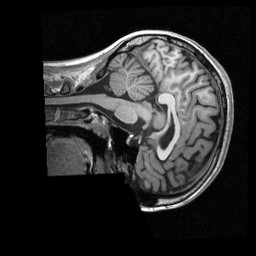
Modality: T1w
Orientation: sagittal
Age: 25
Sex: female
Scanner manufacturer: siemens
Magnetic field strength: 3 T
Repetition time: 2.3 s
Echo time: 0.00298 s